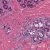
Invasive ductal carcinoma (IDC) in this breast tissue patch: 0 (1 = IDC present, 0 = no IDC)